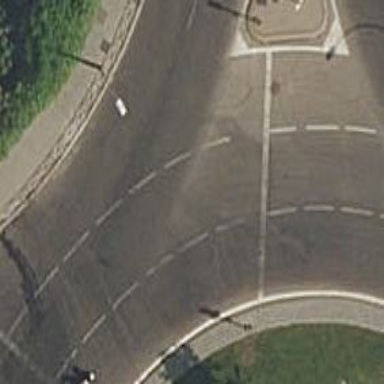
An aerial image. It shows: Tertiary road with asphalt surface.